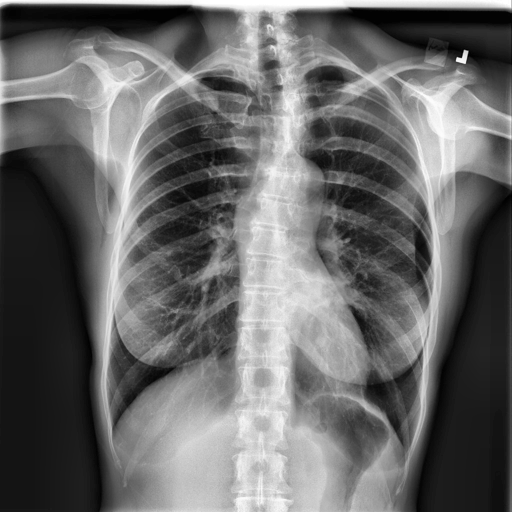
Finding: NORMAL